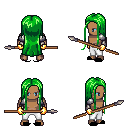
a pixel art fantasy rpg character, male body template, human, dark skin, steel arm armor, white pants, green extra-long hairstyle, gold gloves, black slippers, spear, four views (front, back, left, right), 2x2 character sprite sheet, small pixel art, hard edges, no anti-aliasing